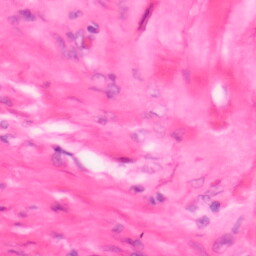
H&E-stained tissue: Colon